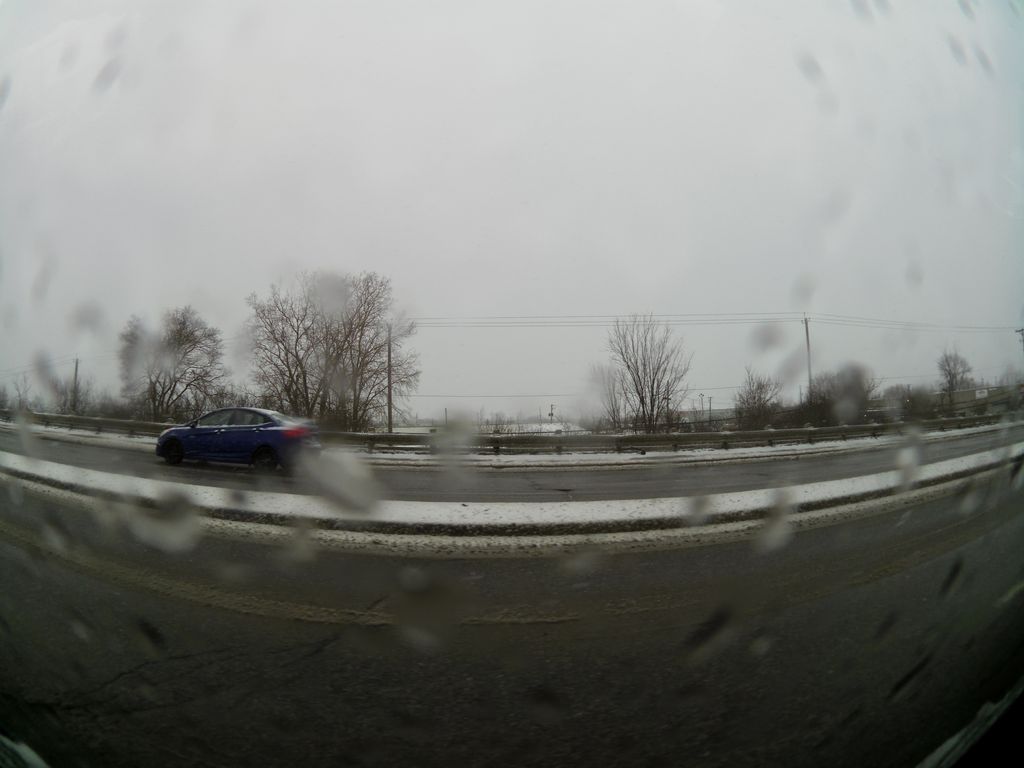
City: ottawa-gatineau